Chest X-ray. View position: PA
Patient age: 58
Patient sex: F
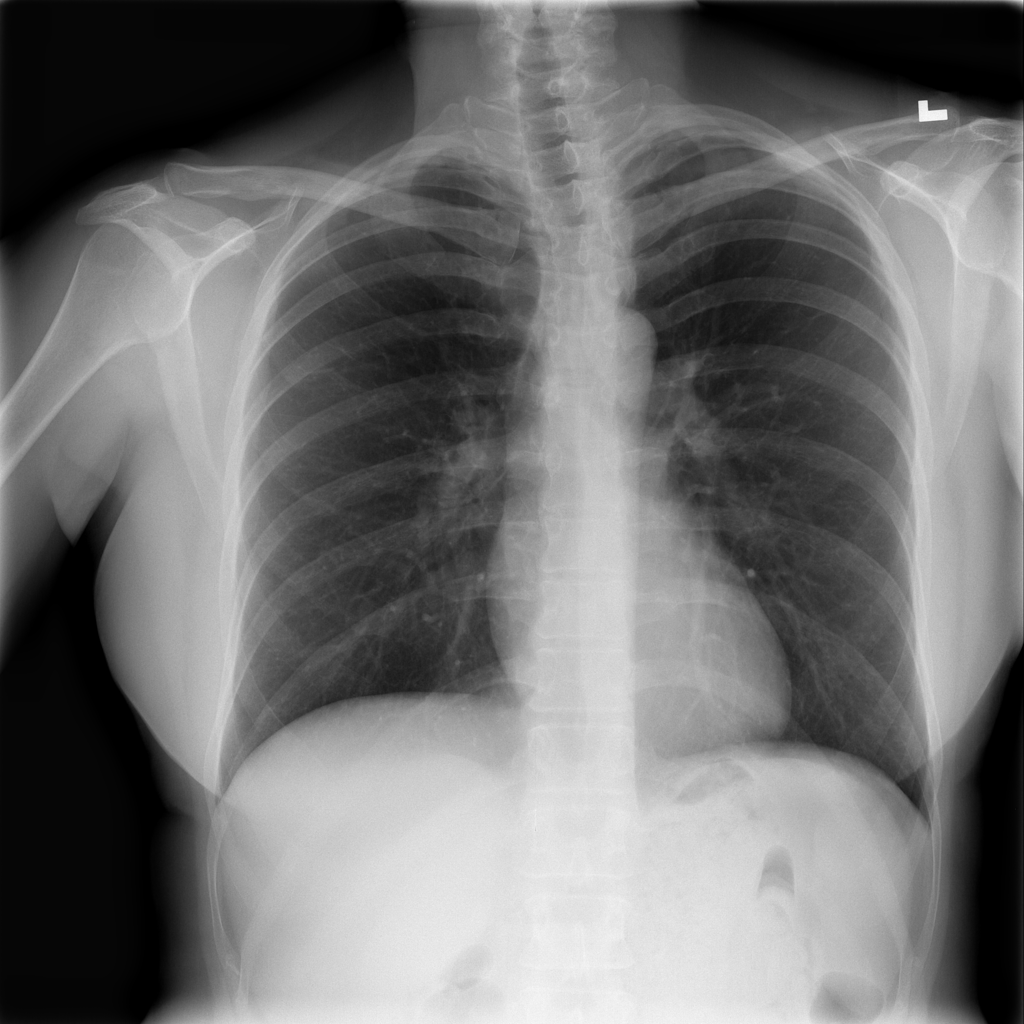
Finding: Pneumothorax